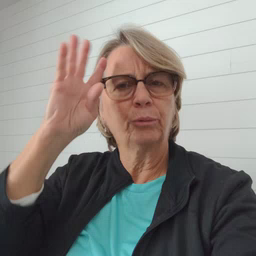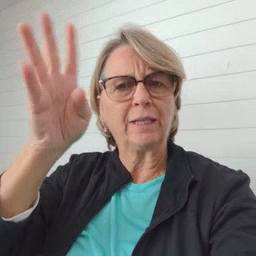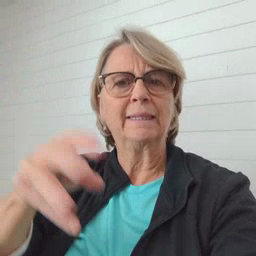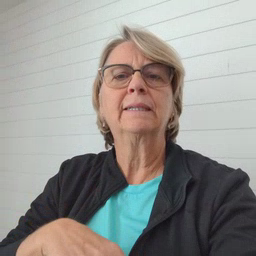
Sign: pretend